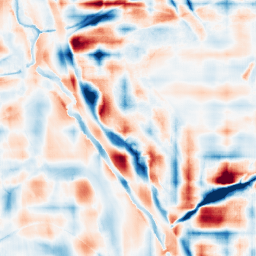
Category: wavelet
Decomposition family: wavelet_reverse_biorthogonal
Decomposition parameters: wavelet: rbio4.4
level: 5
Upsampling method: fft_zeropad
Upsampling parameters: scale: 8
Upsampling scale: 8